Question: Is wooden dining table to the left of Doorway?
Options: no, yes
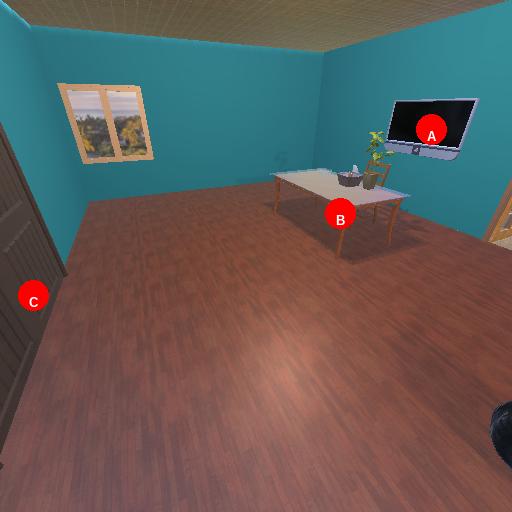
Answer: no